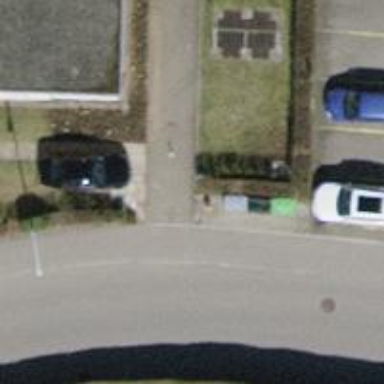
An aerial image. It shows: Bollard.